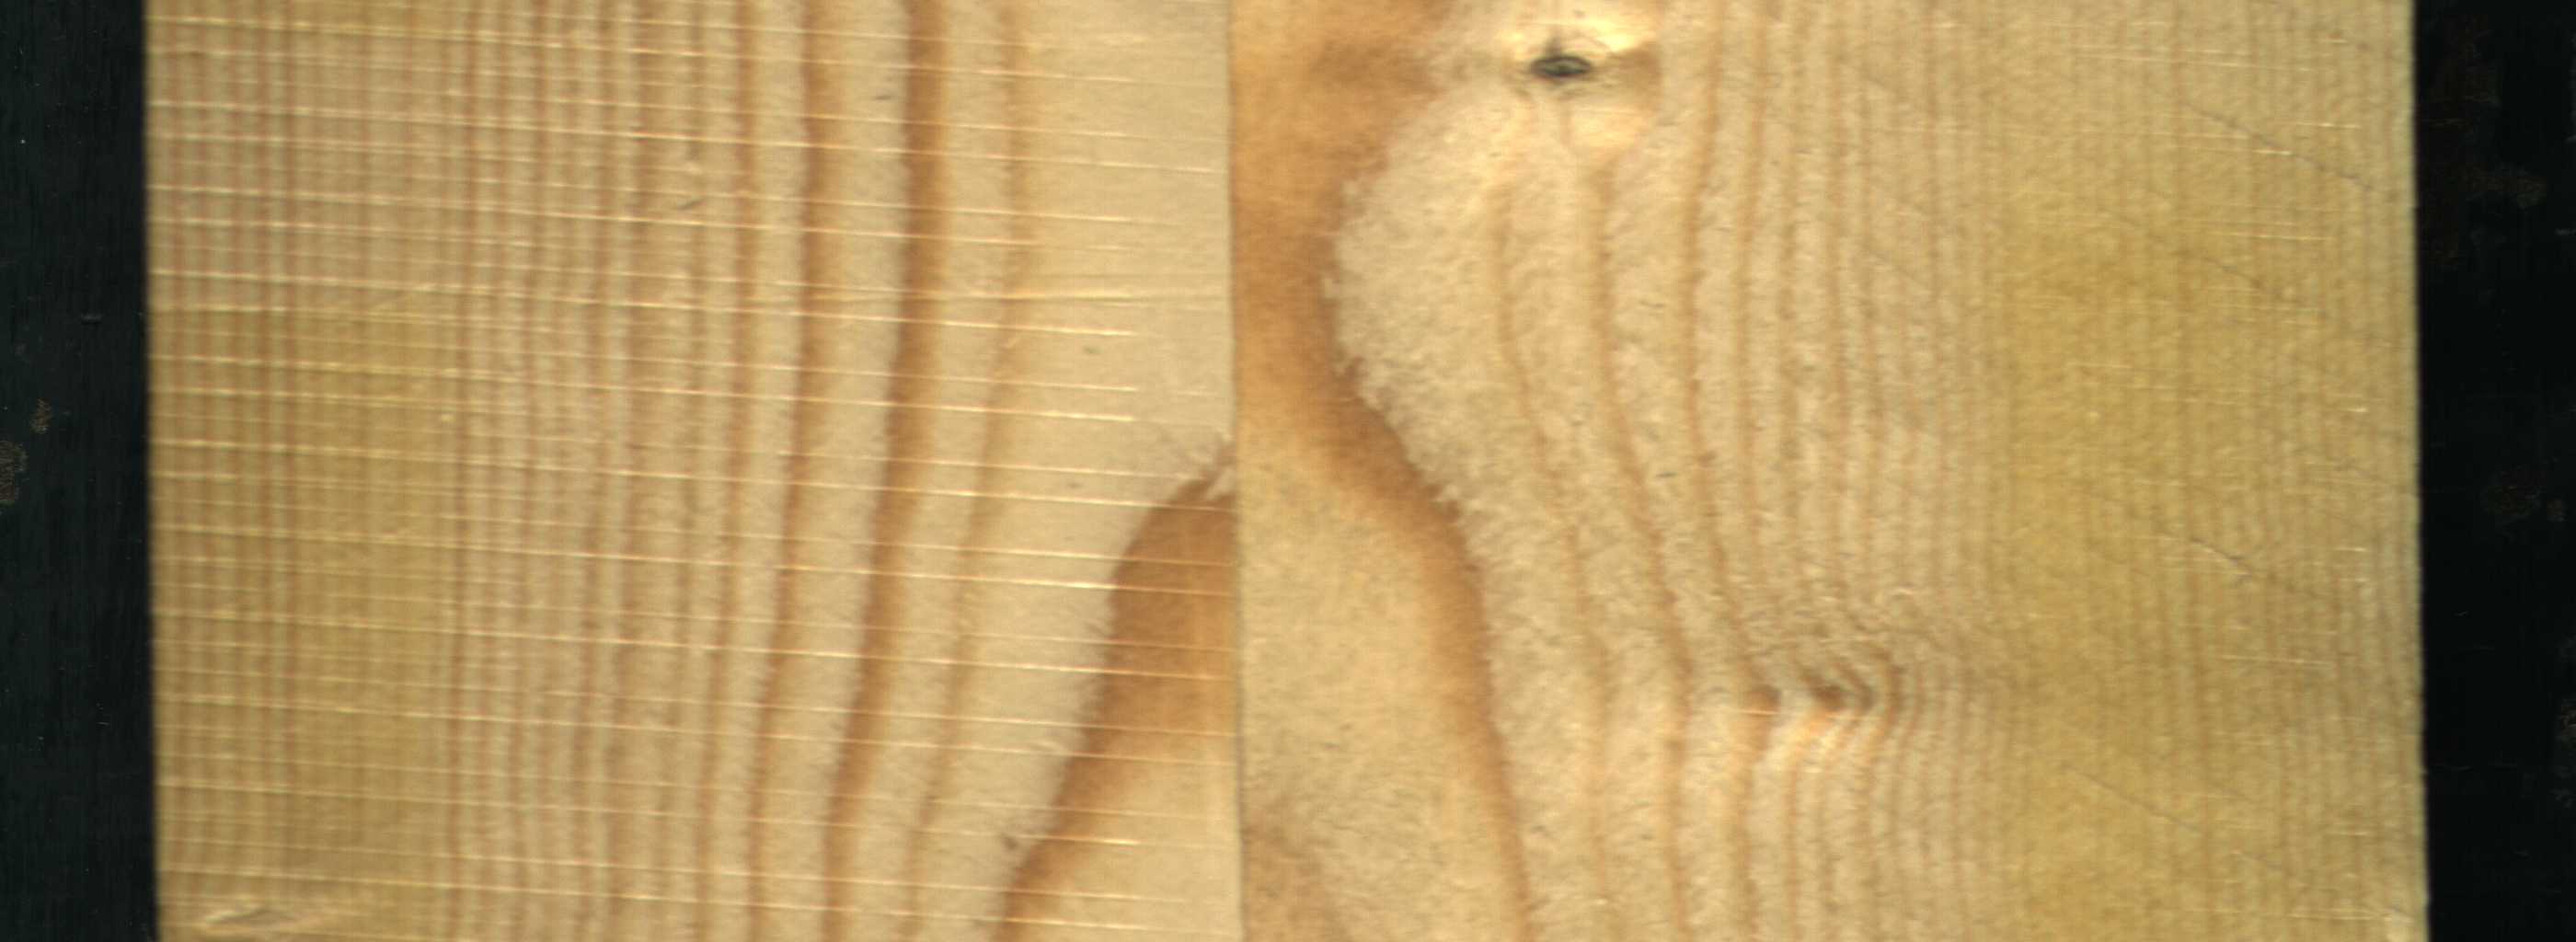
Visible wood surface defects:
Live_Knot